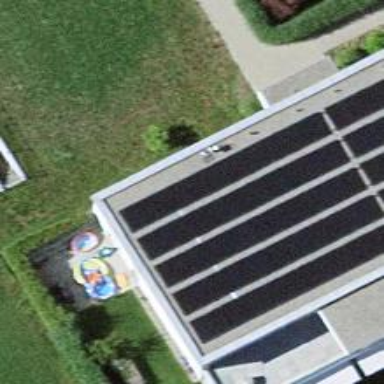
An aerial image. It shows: Solar power generator.